Question: I'm trying to implement player movement such that the player can't collide with other collidable objects, such as tiles, but the recasts I'm using aren't registering any other collider when it clearly should be
So the problem I'm trying to solve is to check if there is a collision with a raycast that extends exactly how far the player will move, and get information on the object that was collided with. After that, I would adjust the player's movement accordingly so that the player is not colliding with the object after the raycast finds such a collidable. Here is the source code:
'''
// Move body towards a certain direction, by a certain value
protected void MoveBody(Vector3 direction, float speed)
{
Vector3 newPos = transform.position + (direction * speed * Time.deltaTime);
//int layerMask = 1 << 8; // bit sequence <PHONE> - Only 'collidable' layer
RaycastHit hit;
Vector3 ySize = new Vector3(0, GetComponent<BoxCollider2D>().size.y/2, 0);
Vector3 startPos = transform.position - ySize;
if (Physics.Raycast(startPos, direction, out hit, speed * Time.deltaTime))
{
Debug.DrawRay(startPos, direction * speed * Time.deltaTime, Color.yellow);
Debug.Log("Did Hit");
}
else
{
Debug.DrawRay(startPos, direction * speed * Time.deltaTime, Color.yellow);
Debug.Log("Did Not Hit");
}
// Update gameObject's transform.position here based on whether a collidable was found
}
'''
When I run the game, the first frame ensures that the raycast is colliding with another box collider, as shown by this image:
The expected Debug.Log would be "Did hit", but it's logging "Did not hit". The yellow line shows the full raycast, and it's clearly intersecting the box collider of the tile below the purple man.
The MoveBody function is being run each frame to simulate gravity (I omitted the part where the object falls so the player object just stays in place for the entire time), but as you can see, the raycast never registers a collision. Both player and tile1 have a box collider, so I don't understand what's going on. Would really appreciate any help I can get!!! Thanks!
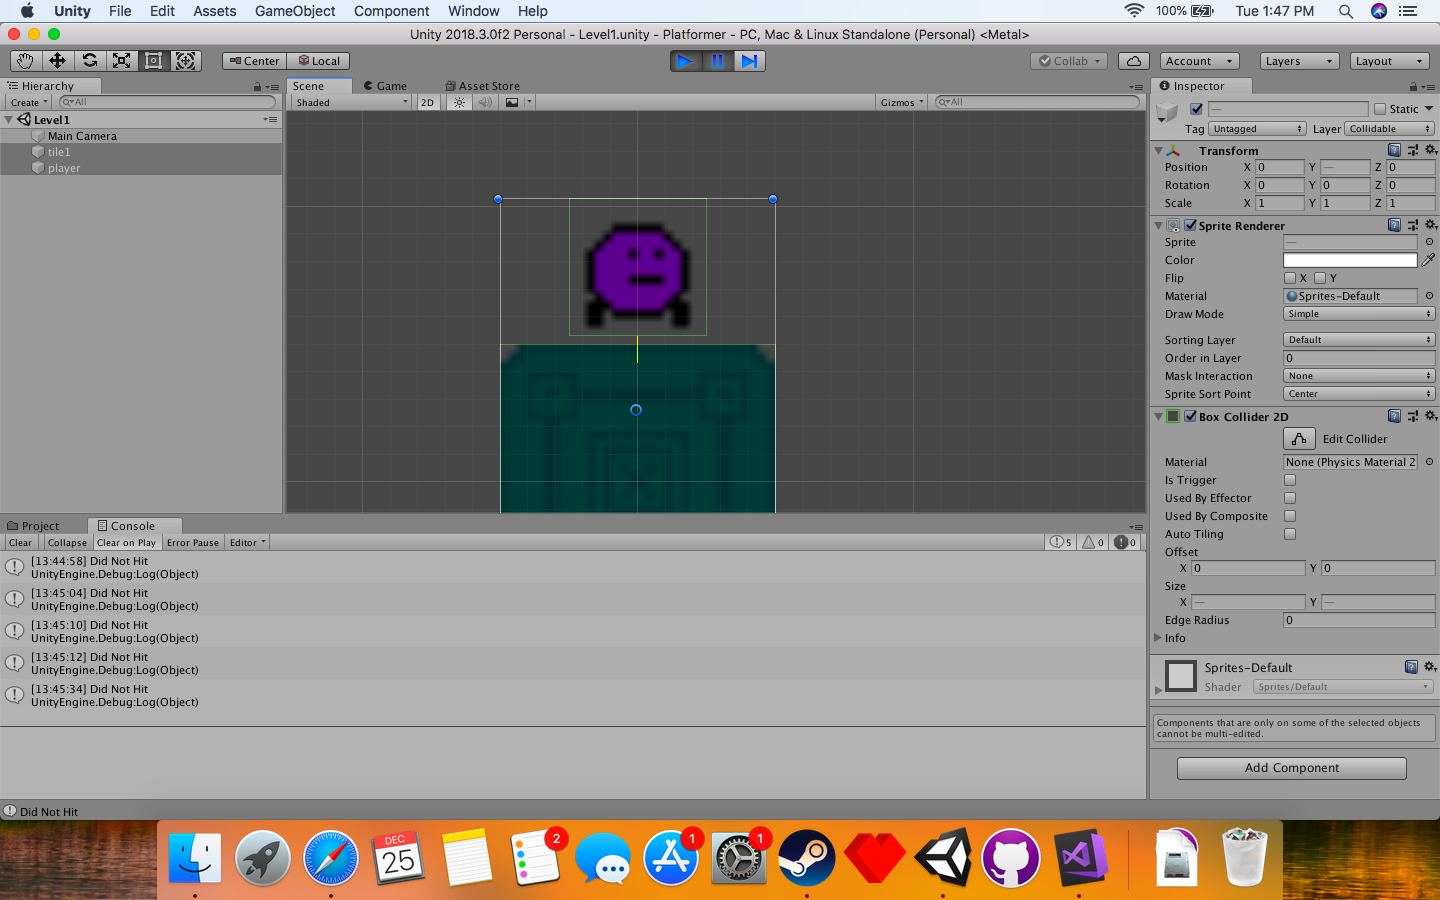
Answer: The problem was that I was using Physics.Raycast, but I should have been using Physics2D.Raycast, as my Unity game is in 2D. Physics.Raycast isn't compatible with 2D Unity games.